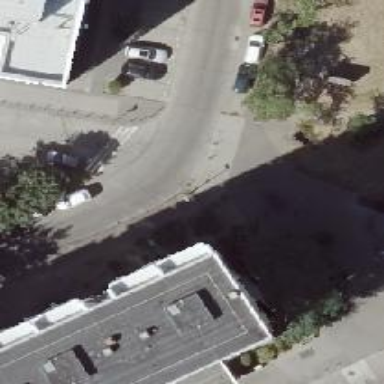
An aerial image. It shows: Street lamp support.